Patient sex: F
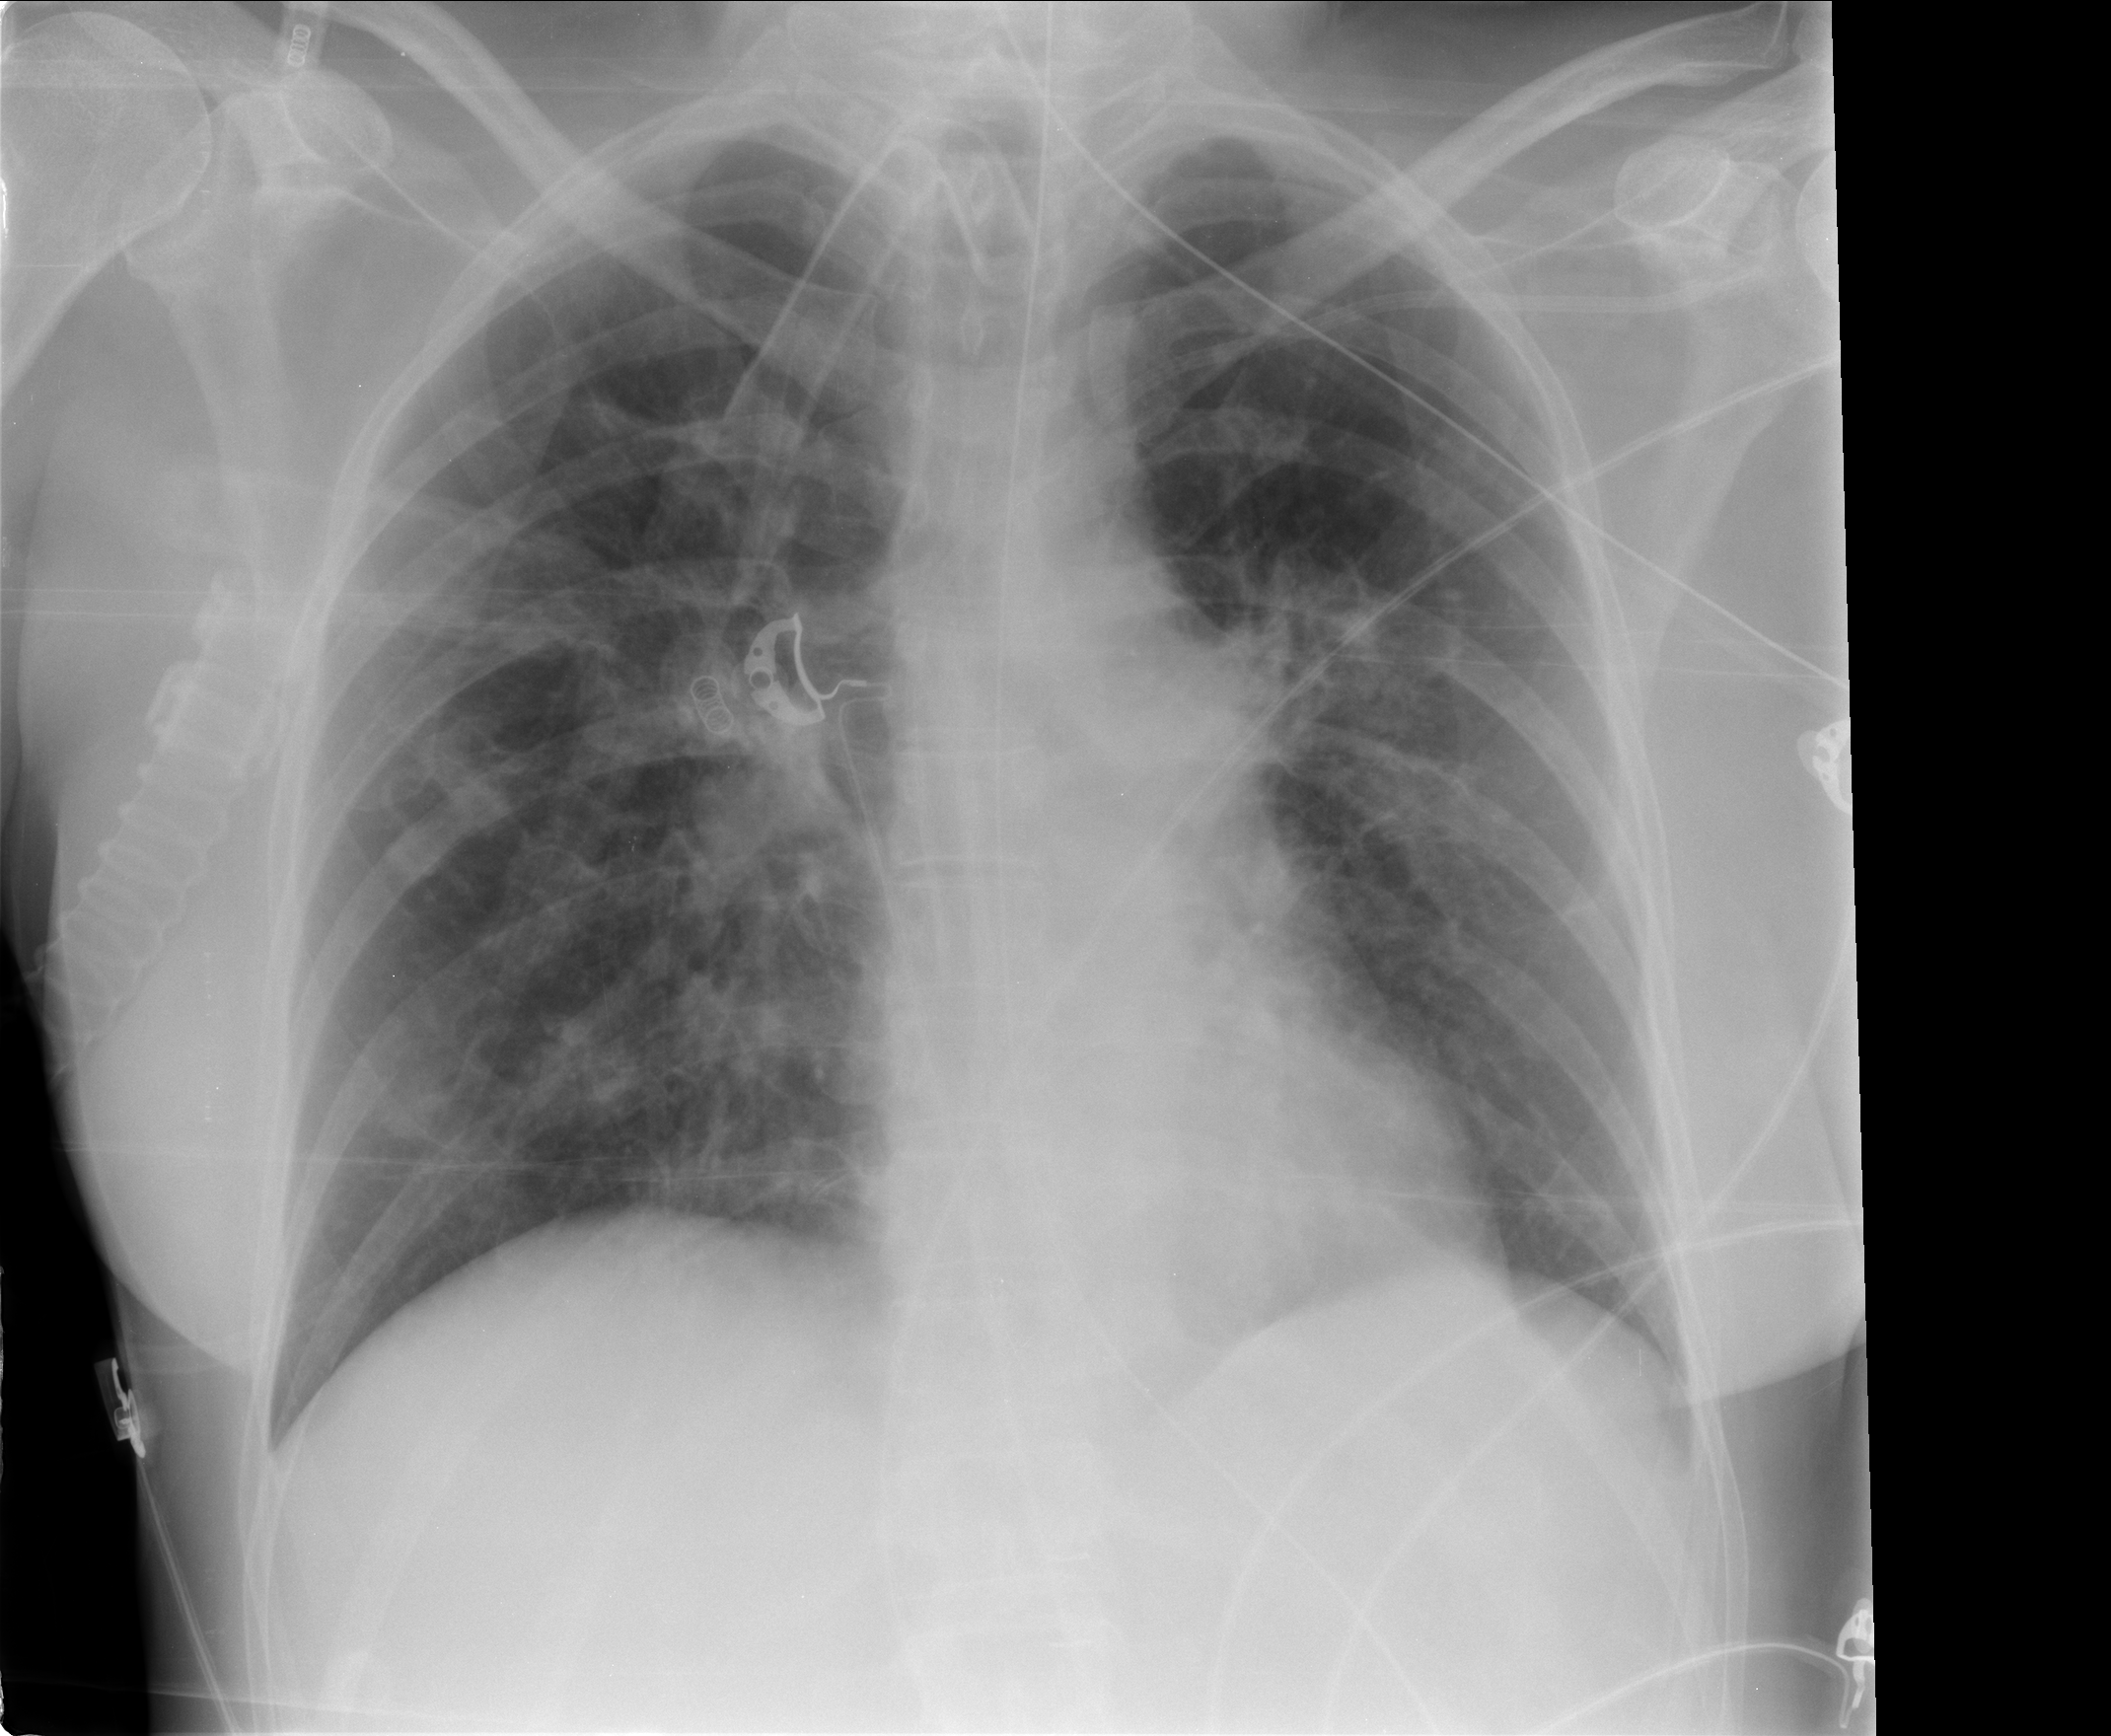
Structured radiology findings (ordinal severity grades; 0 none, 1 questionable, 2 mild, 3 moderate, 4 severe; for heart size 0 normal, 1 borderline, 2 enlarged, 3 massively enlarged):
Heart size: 0
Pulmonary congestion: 0
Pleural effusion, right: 0
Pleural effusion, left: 1
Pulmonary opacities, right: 2
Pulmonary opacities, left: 1
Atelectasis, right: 2
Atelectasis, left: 1